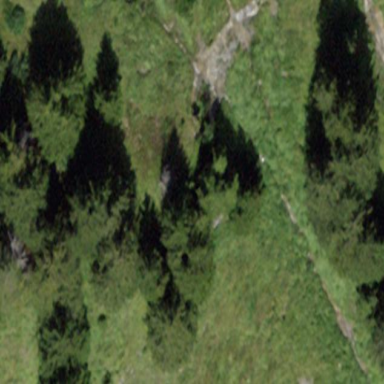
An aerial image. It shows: Forest area.